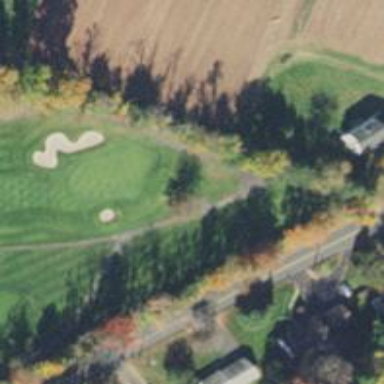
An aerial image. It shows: Golf hole.